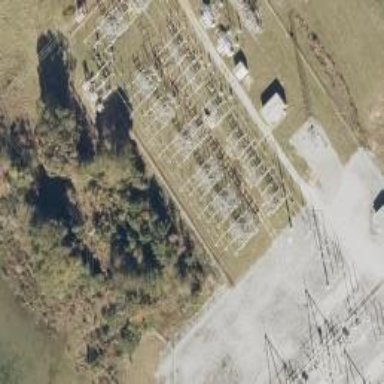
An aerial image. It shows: Switch used for power control.